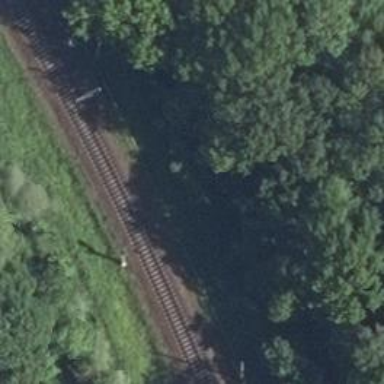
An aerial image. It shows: Railway signal.